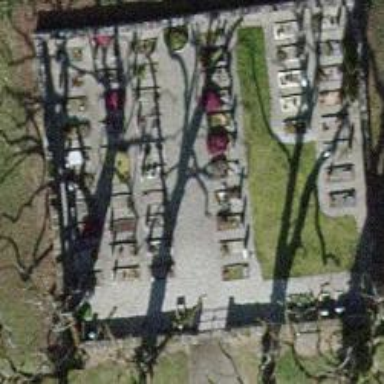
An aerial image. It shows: Graveyard.